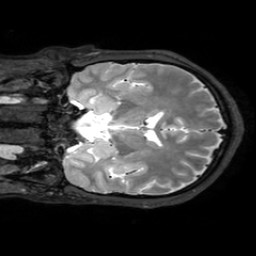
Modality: T2w
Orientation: coronal
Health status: healthy
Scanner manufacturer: philips
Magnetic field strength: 3 T
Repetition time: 2.5 s
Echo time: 0.1831 s